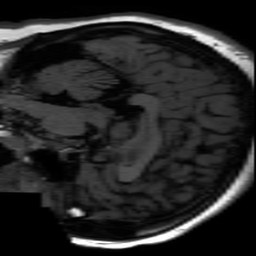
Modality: inplaneT1
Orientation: sagittal
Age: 17
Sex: female
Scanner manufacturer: ge
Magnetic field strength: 3 T
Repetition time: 2.603 s
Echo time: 0.02306 s